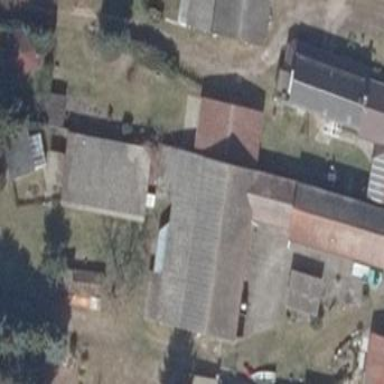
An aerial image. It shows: Gabled roof barn.